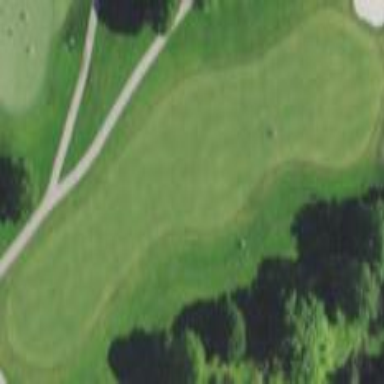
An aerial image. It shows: Golf fairway surrounded by grass.